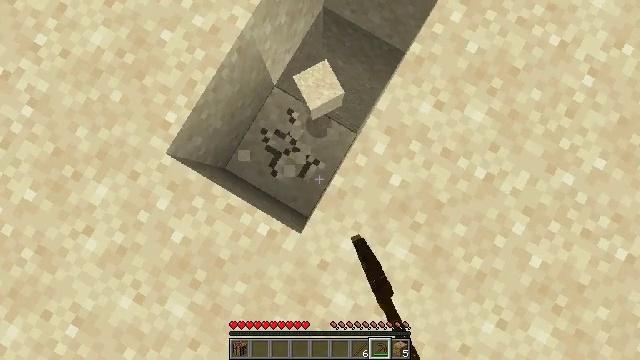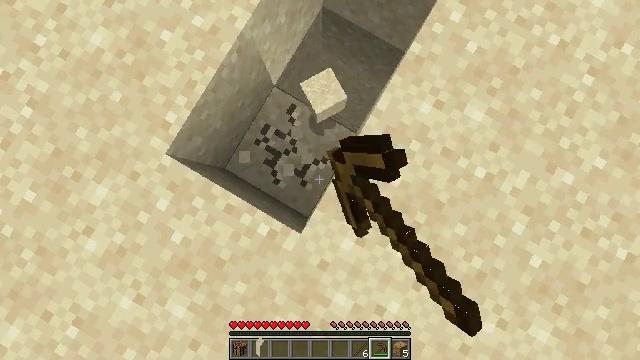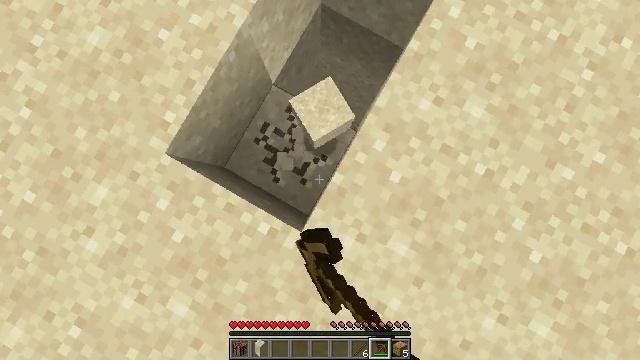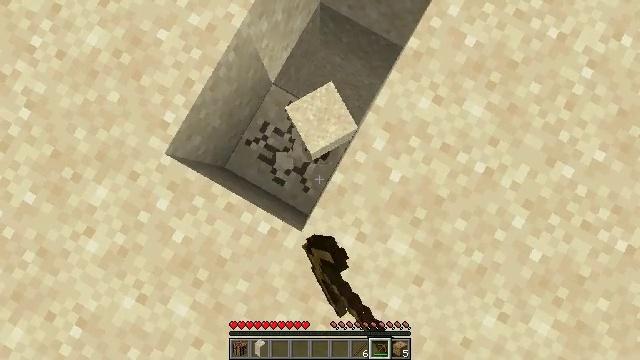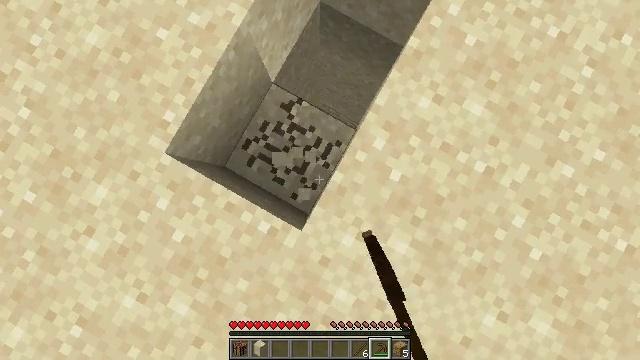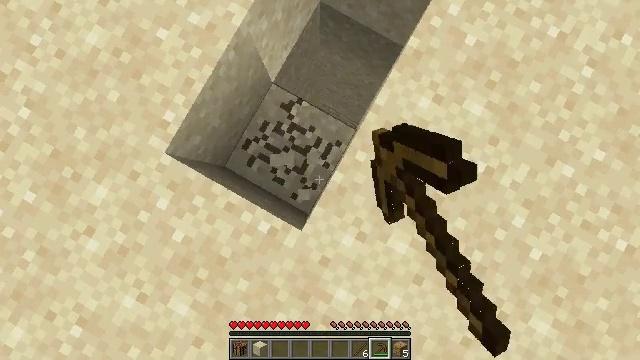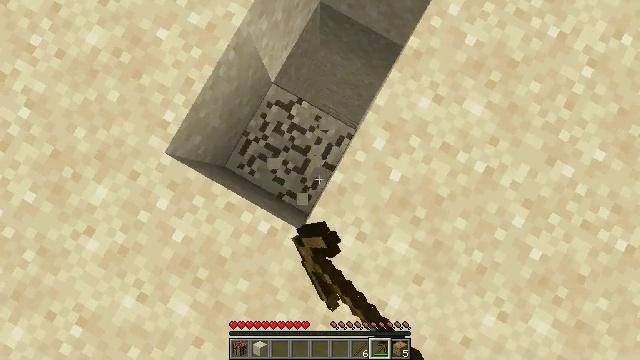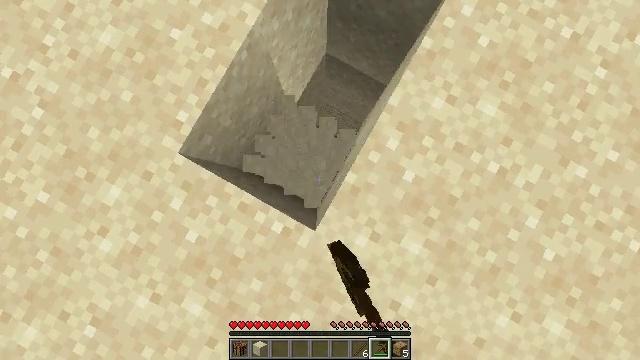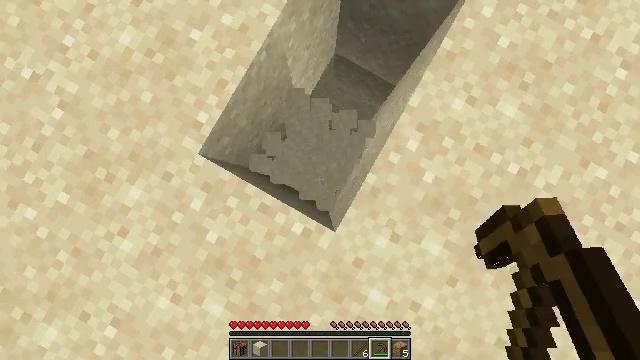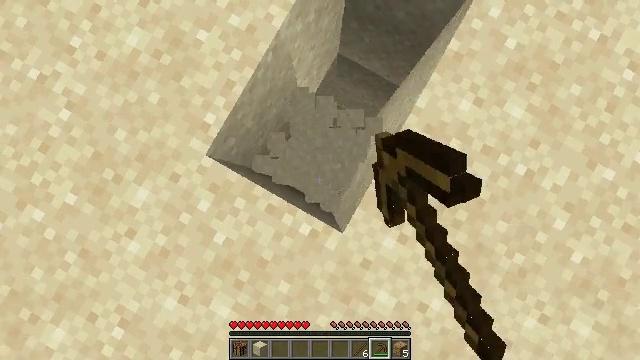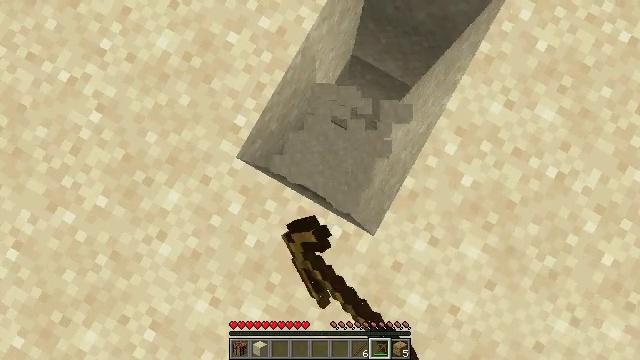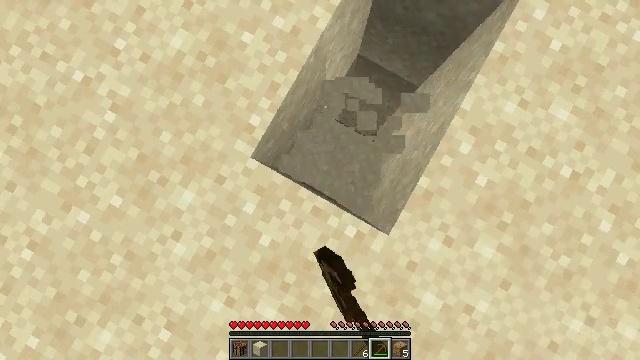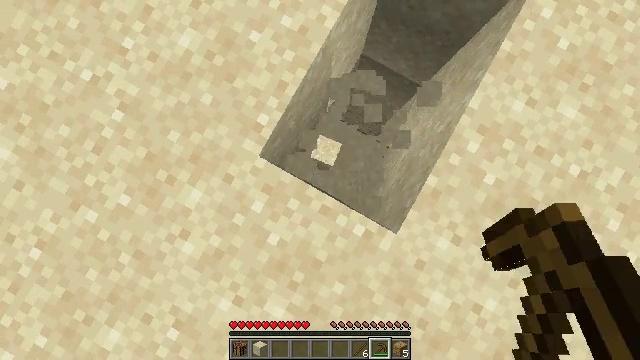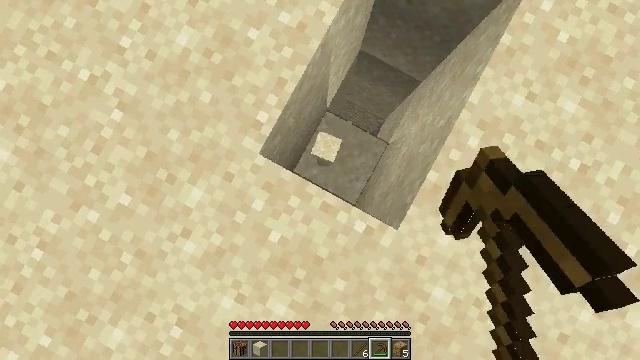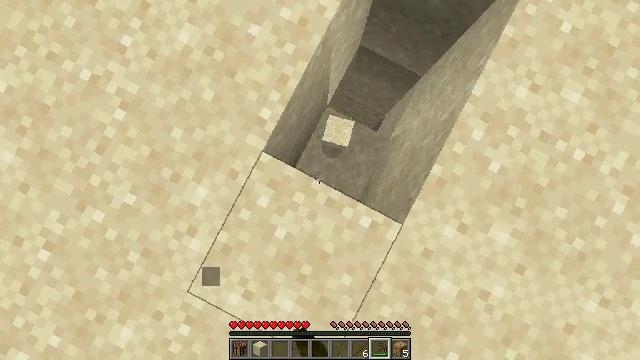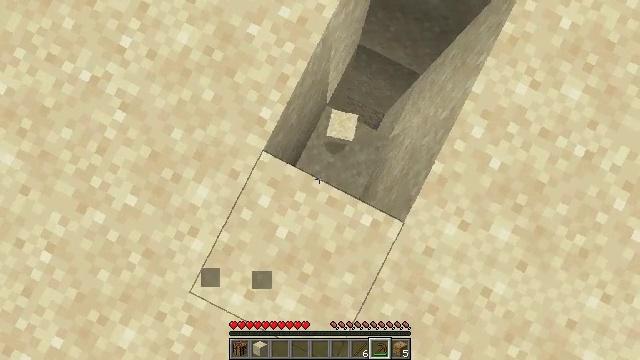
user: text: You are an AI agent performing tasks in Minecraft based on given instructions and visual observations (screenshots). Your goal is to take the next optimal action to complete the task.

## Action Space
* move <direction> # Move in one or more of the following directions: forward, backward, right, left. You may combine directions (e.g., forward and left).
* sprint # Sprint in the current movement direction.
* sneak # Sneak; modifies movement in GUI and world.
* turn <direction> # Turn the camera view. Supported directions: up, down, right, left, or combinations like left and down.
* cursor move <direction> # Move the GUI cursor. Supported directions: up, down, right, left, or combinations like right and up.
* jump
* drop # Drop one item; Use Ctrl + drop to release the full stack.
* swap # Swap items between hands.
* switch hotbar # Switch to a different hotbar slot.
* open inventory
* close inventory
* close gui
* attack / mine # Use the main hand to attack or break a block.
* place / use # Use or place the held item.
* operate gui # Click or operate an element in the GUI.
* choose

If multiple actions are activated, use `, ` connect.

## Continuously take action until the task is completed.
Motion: motion action
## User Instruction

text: Mine sand by the water.
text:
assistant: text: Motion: attack / mine
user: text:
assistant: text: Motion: attack / mine
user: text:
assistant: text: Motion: attack / mine
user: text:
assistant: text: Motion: attack / mine
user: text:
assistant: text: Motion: attack / mine
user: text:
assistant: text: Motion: attack / mine
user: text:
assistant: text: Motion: move left, attack / mine
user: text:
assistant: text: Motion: move left, attack / mine
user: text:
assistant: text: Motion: move left, attack / mine
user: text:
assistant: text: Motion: attack / mine
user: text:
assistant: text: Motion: attack / mine
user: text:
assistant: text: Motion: attack / mine
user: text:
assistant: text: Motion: attack / mine
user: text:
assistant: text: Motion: turn right, attack / mine
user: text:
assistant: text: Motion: attack / mine
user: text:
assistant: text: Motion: attack / mine
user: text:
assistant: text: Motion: attack / mine
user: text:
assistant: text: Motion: attack / mine
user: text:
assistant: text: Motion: attack / mine
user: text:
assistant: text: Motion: attack / mine
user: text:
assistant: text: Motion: attack / mine
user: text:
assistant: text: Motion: attack / mine
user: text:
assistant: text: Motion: attack / mine
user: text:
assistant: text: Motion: attack / mine
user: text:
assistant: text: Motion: attack / mine
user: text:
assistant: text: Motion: attack / mine
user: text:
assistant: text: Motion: attack / mine
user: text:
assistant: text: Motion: attack / mine
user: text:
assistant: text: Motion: attack / mine
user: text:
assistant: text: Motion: attack / mine